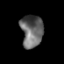
Tissue: prostate
Cell type: T cells
Senescence score: 0.3386
Nuclear area (px): 697
Mean DAPI intensity: 103.749